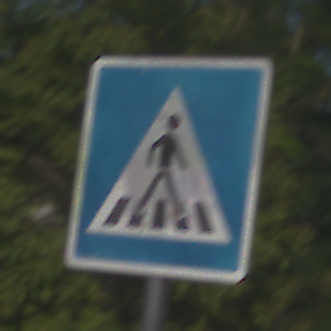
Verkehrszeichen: FussgaengerueberwegLinks
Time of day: MorningAfternoon
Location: Outdoor (Nature)
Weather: Clear
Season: Summer
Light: Natural